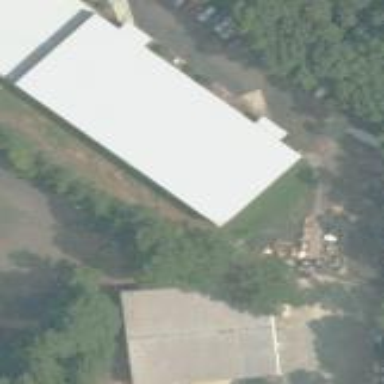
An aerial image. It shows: Commercial building.